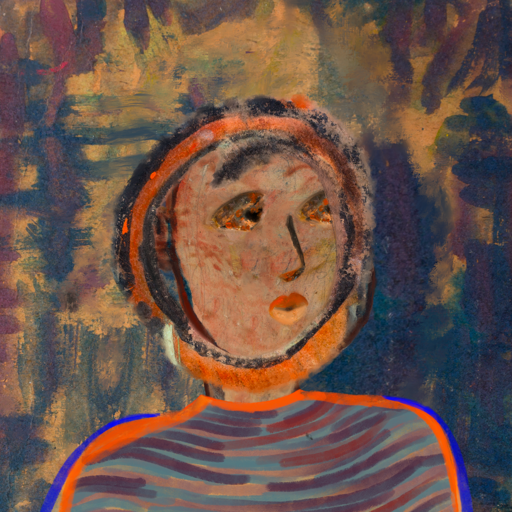
Background: InTheSun, Head And Neck Side: Orphan, Face Side: Gypsy_Queen, Bust: Experience, Hair Side: Childish, Head Accessory: Blank, Second Necklace: Blank, Necklace: Blank, Baby: Blank